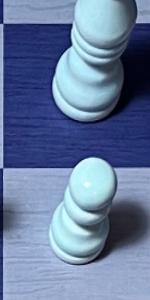
Label: Pawn_White